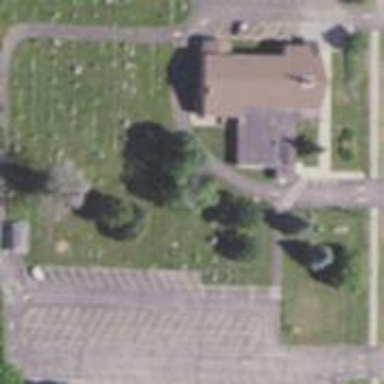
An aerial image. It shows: Graveyard.